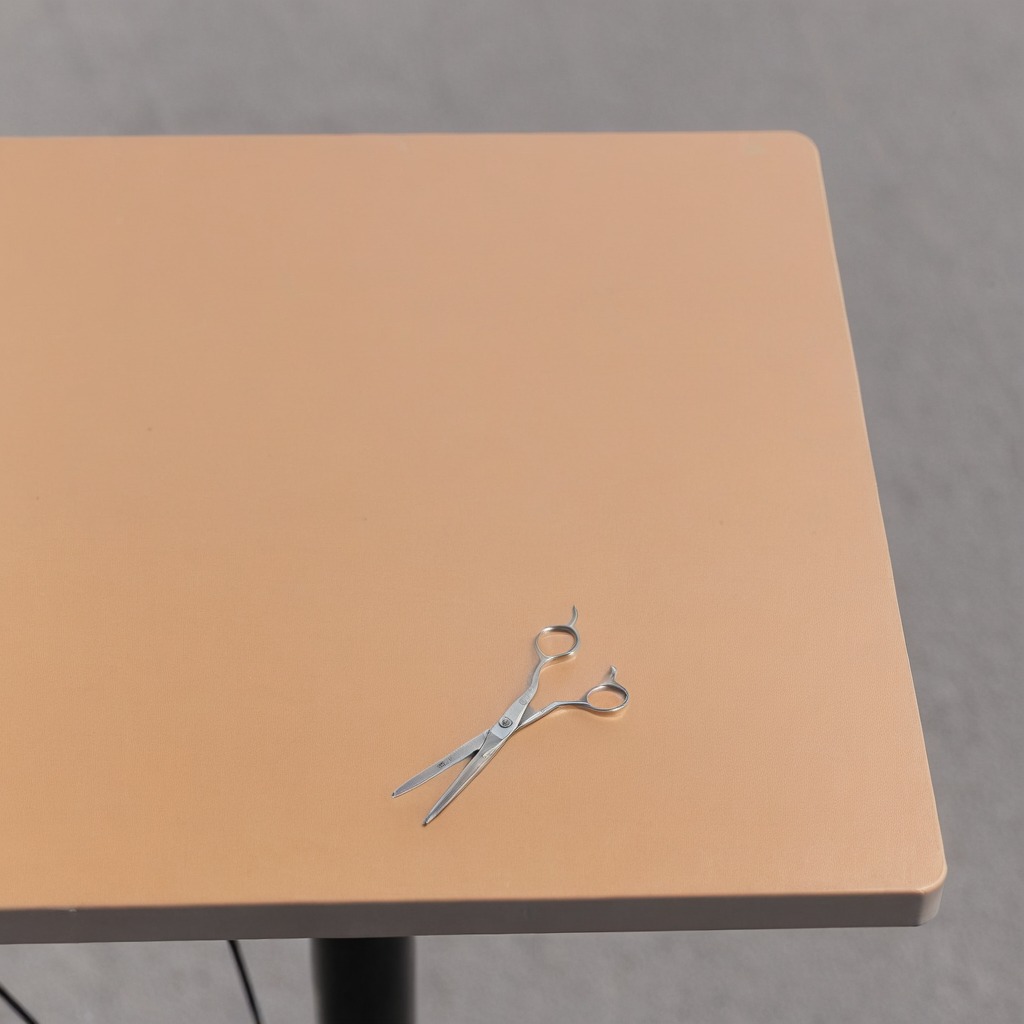
A scissor lying on a table.